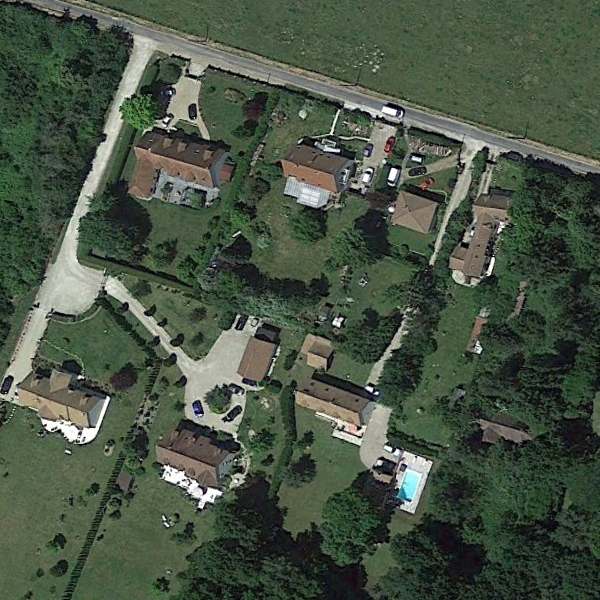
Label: MediumResidential